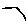
Label: hexagon